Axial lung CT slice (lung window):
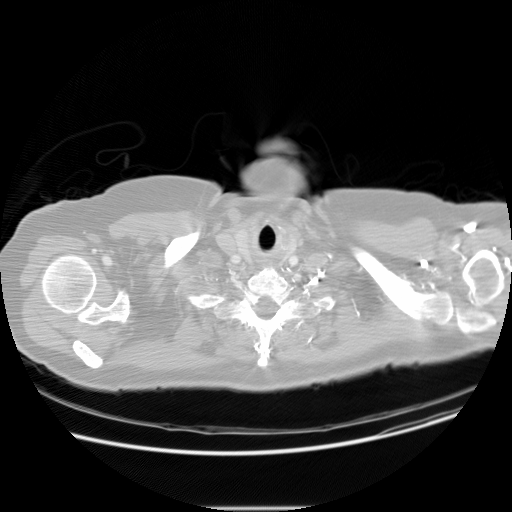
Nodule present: no